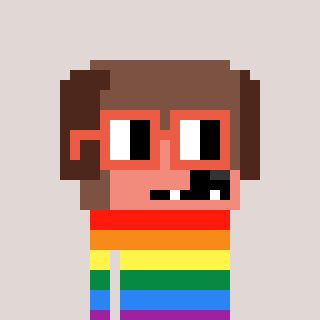
a pixel art character with square orange glasses, a dog-shaped head and a bege-colored body on a warm background